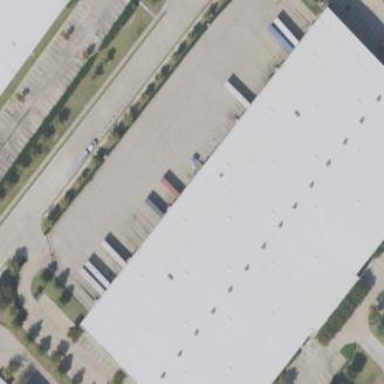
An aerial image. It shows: Industrial building.